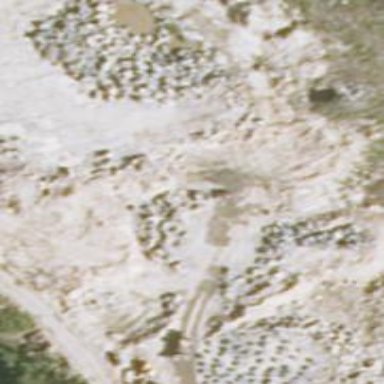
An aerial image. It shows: Quarry area.